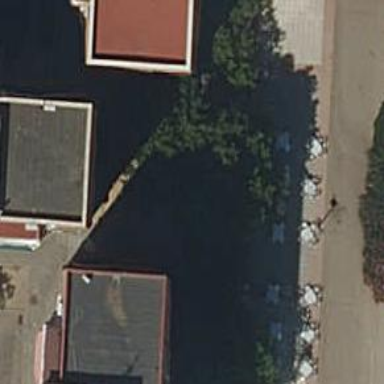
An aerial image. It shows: Restaurant.